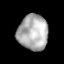
Tissue: lung
Cell type: Fibroblasts
Senescence score: 0.2063
Nuclear area (px): 1048
Mean DAPI intensity: 174.226